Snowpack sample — Buffalo Mountain, Silverthorne, Colorado, USA (2/22/26, 2:02 PM MST)
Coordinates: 39.622, -106.113
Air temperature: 33 °F
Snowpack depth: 63 cm
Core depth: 20 cm
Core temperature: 24.8 °F
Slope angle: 11°, slope face: 116°
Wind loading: low
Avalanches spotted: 0
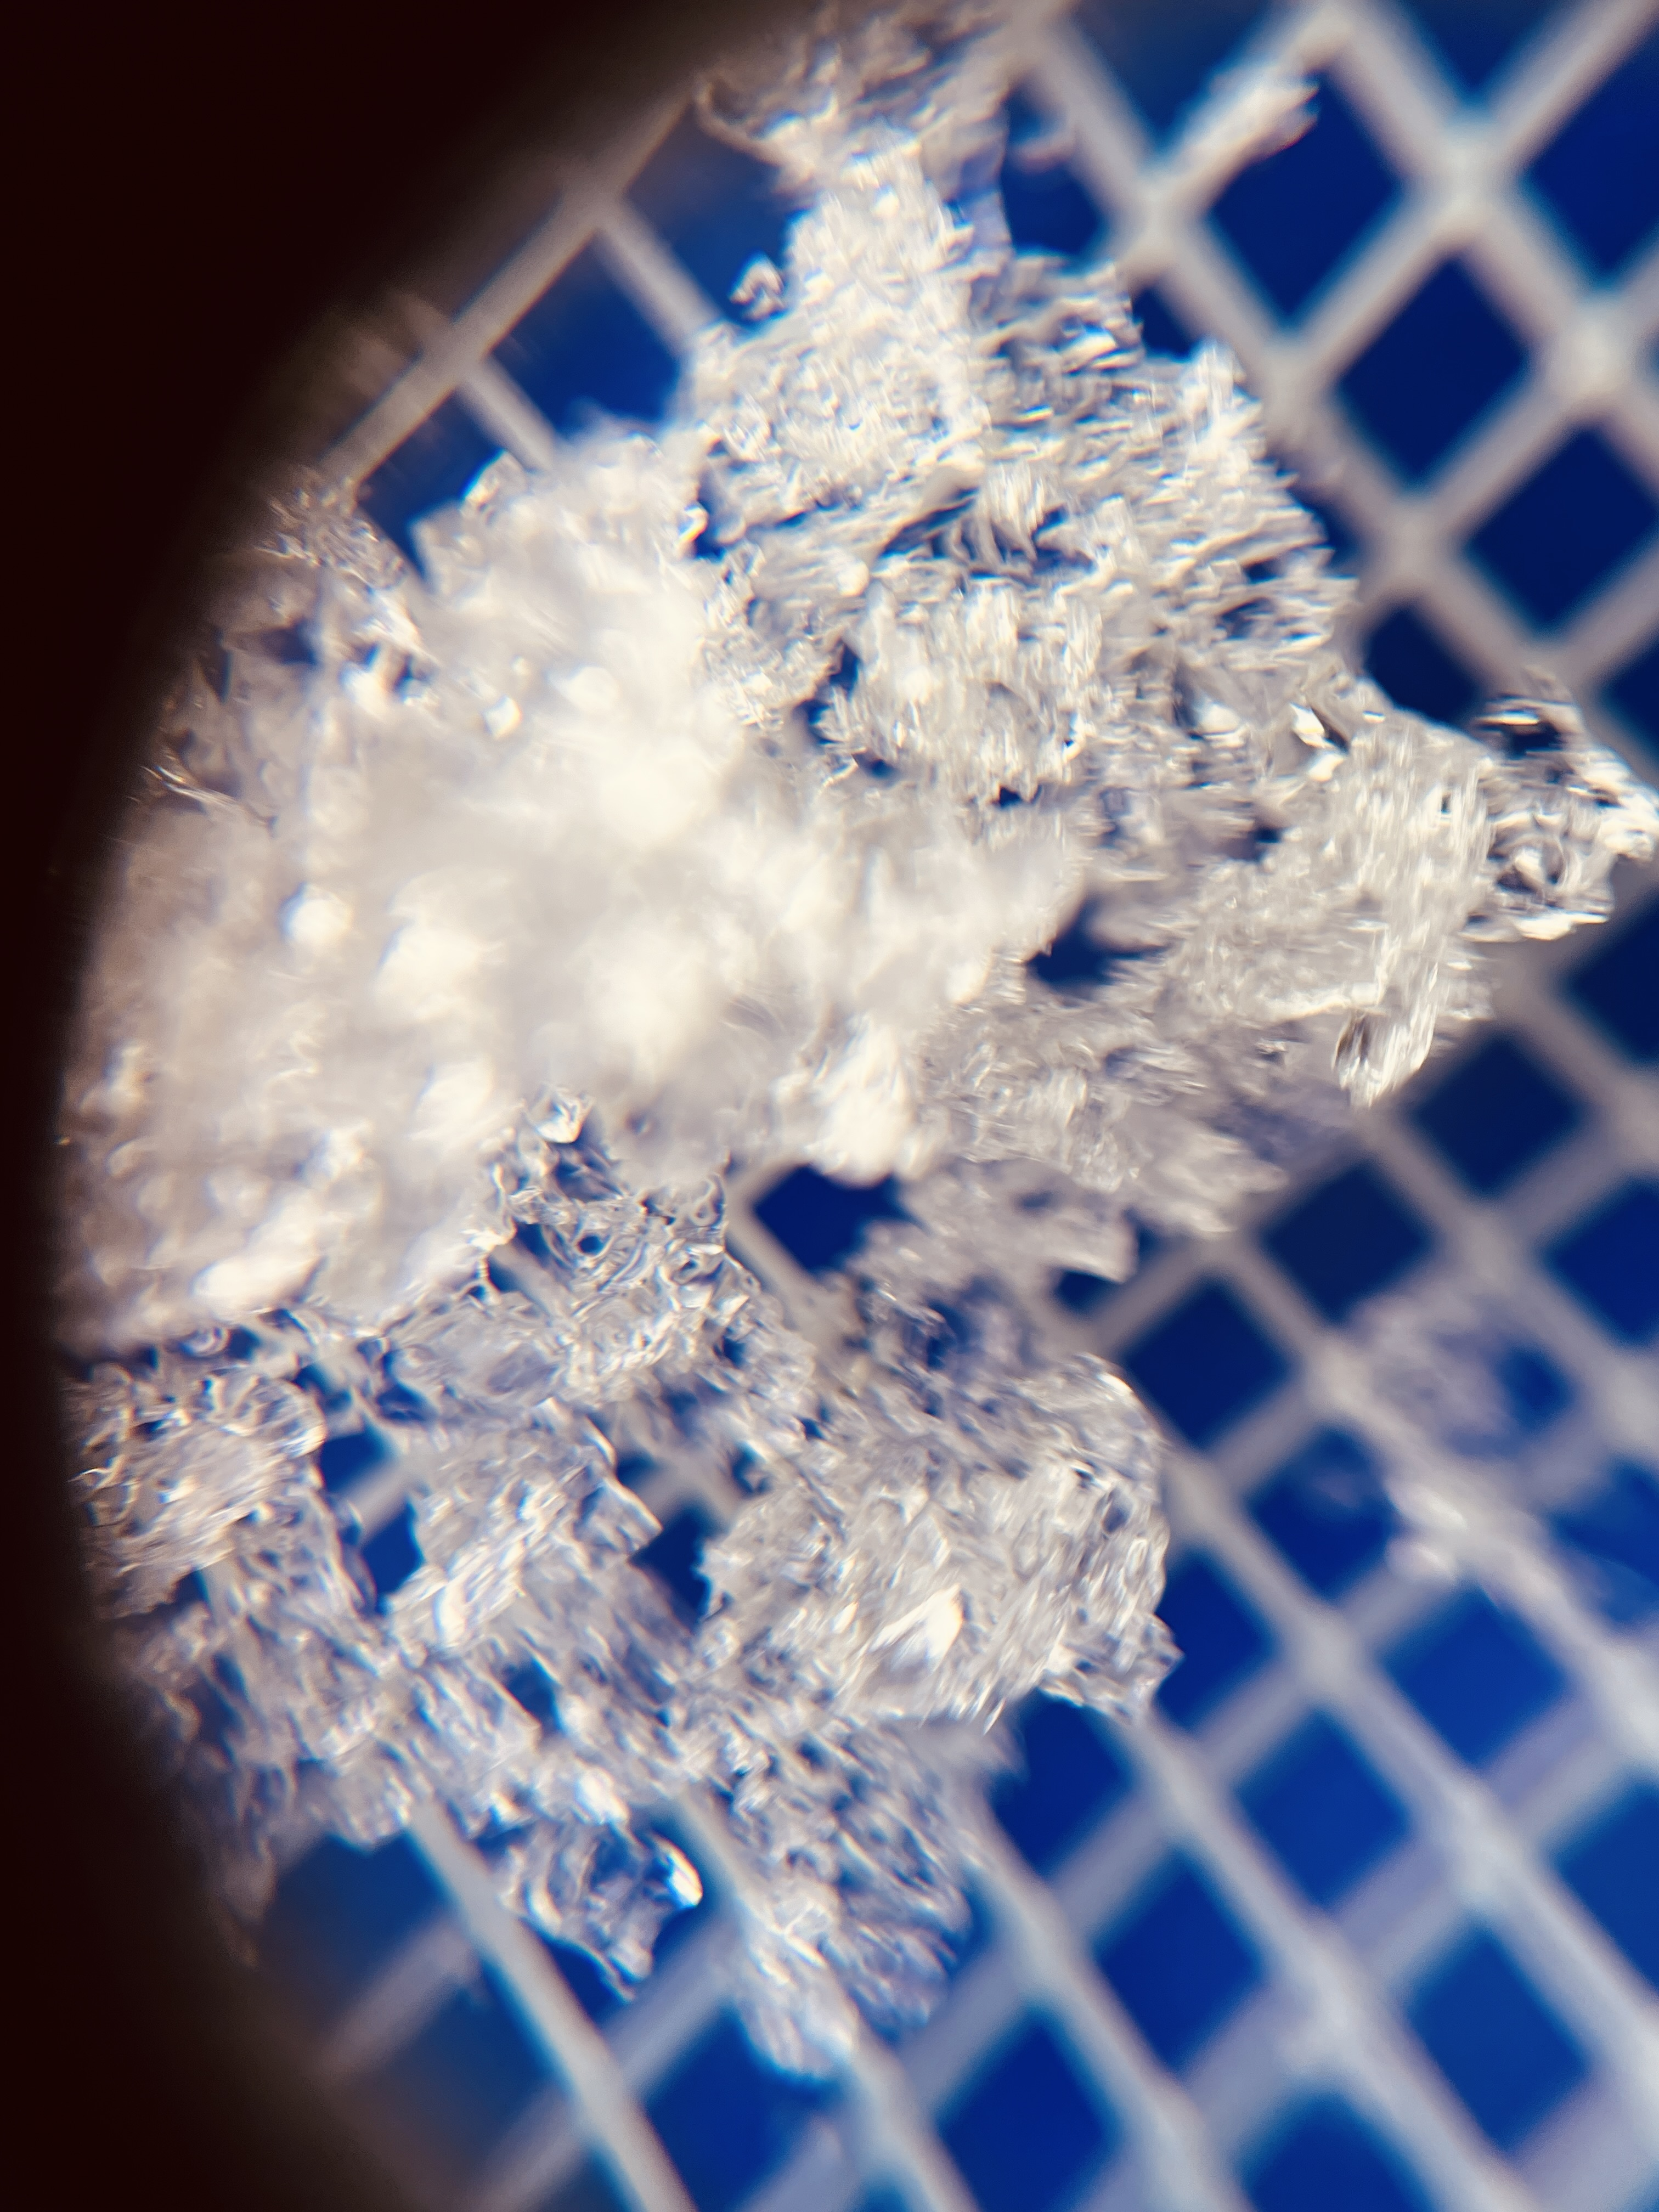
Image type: magnified_profile
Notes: In a firebreak similar to site 1, minimal wind loading with no spotted avalanches (not many faces in view though)